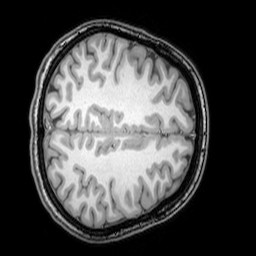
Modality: T1w
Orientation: axial
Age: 24
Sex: female
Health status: healthy
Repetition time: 0.081 s
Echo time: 0.037 s